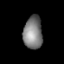
Tissue: lung
Cell type: Epithelial cells
Senescence score: 0.1627
Nuclear area (px): 608
Mean DAPI intensity: 126.419